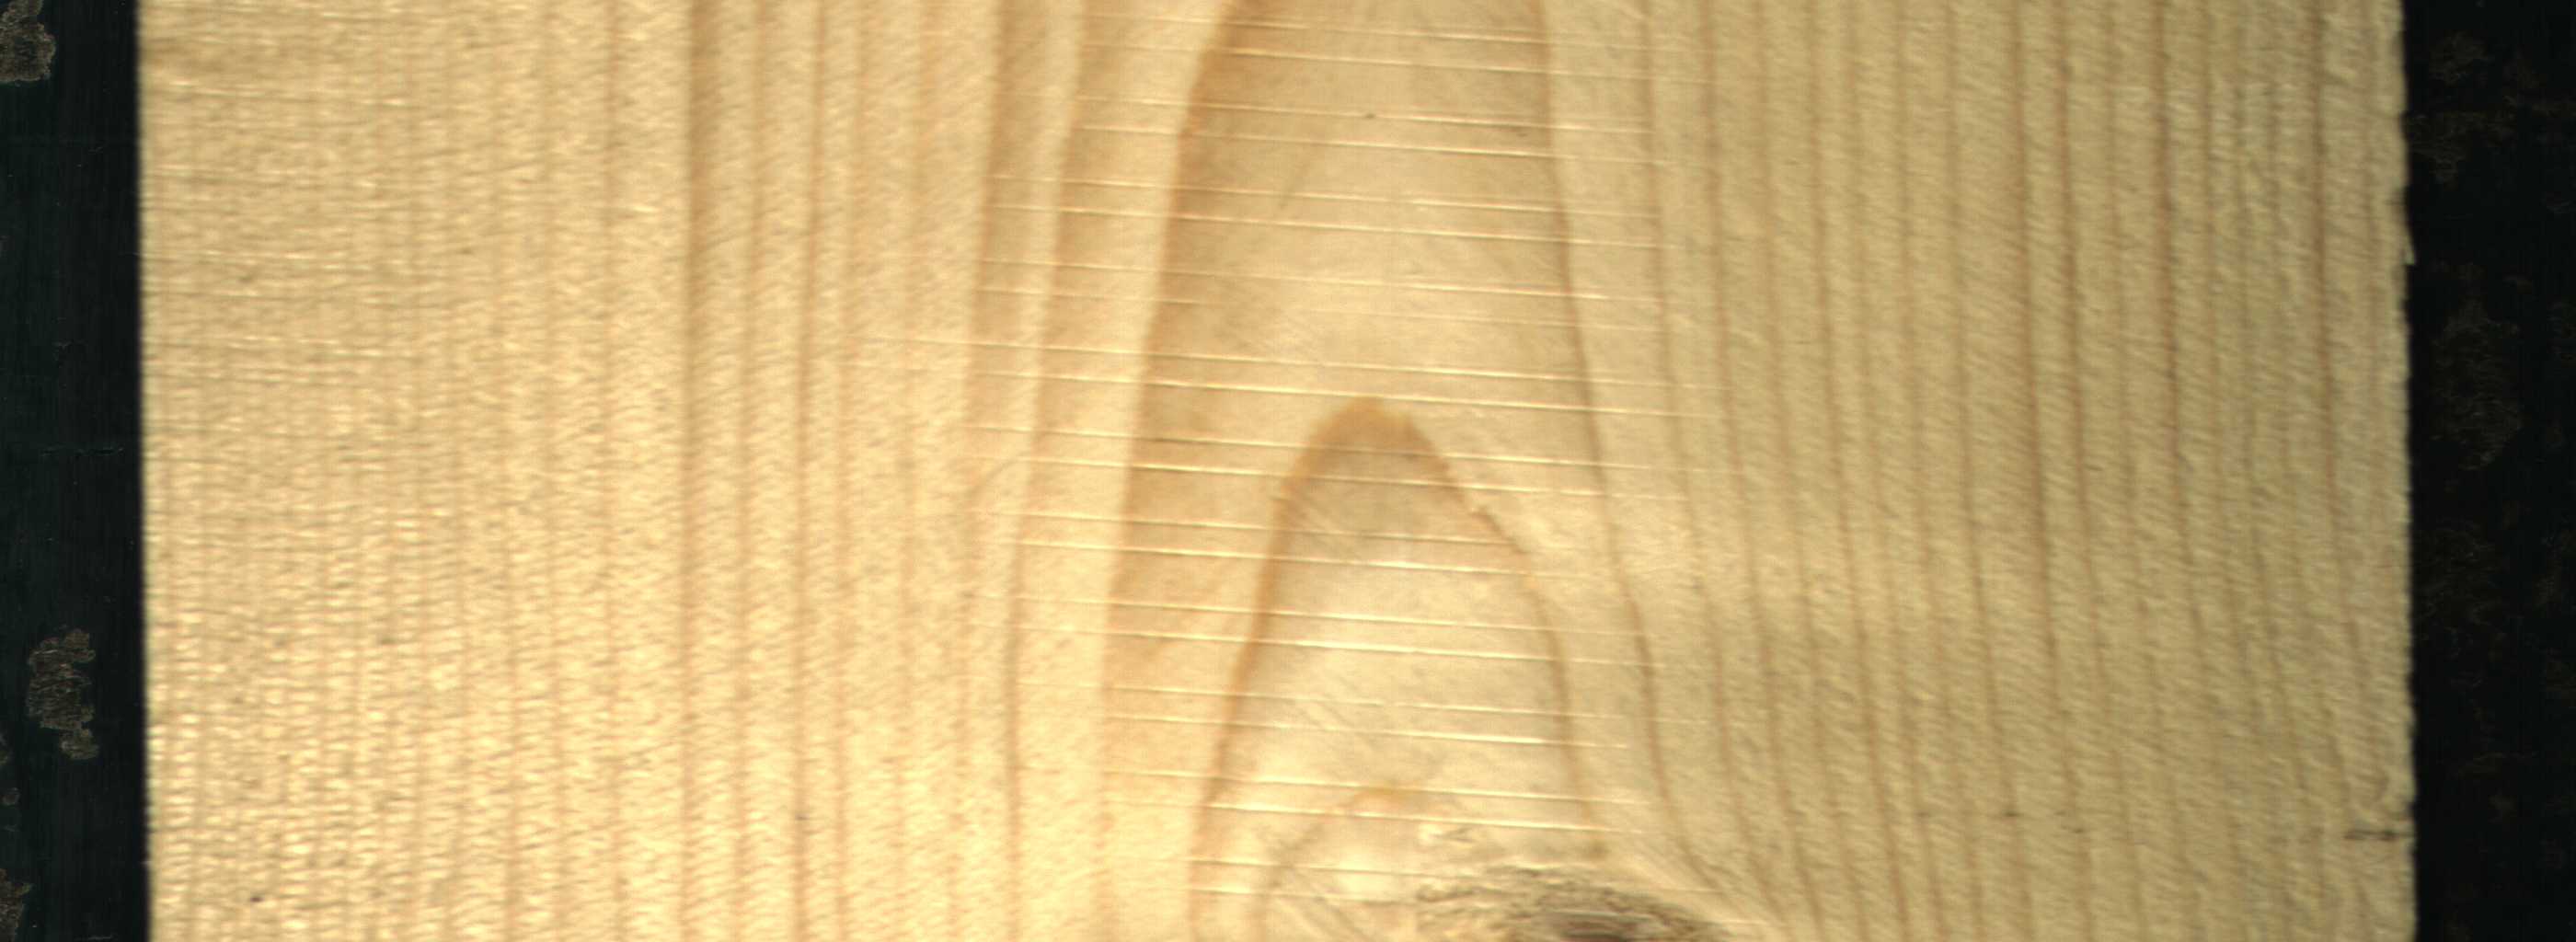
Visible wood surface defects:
Live_Knot